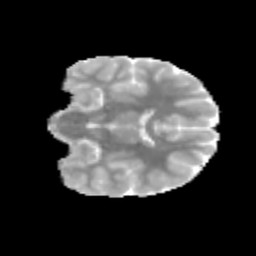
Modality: MD
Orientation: coronal
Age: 10
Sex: male
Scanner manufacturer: siemens
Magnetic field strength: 3 T
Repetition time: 3.8 s
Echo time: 0.07 s